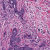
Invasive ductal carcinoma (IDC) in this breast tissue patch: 1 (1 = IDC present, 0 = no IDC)